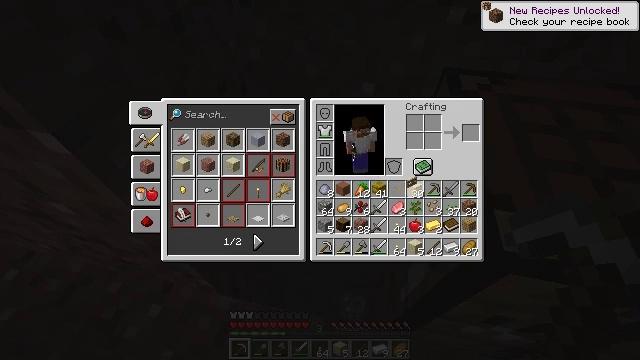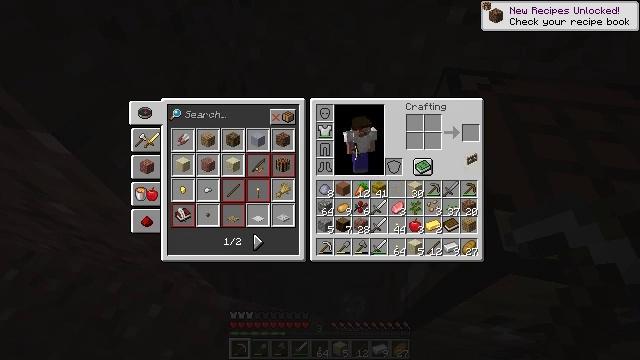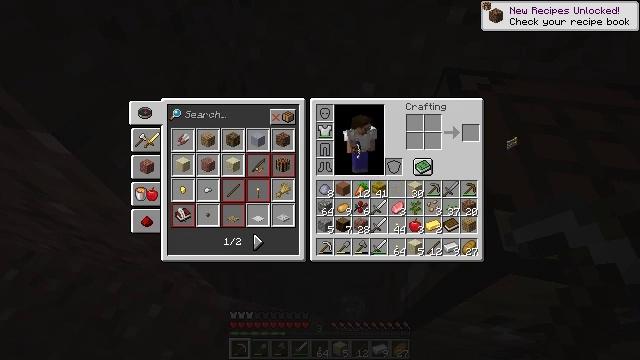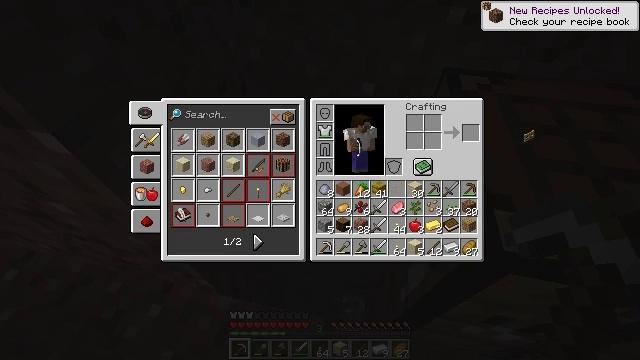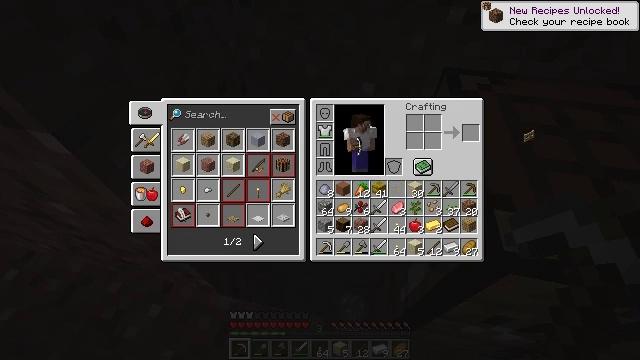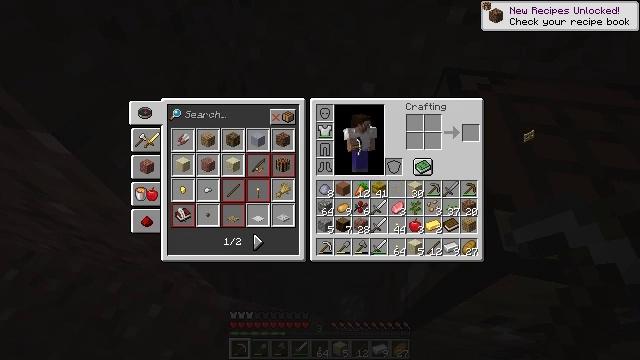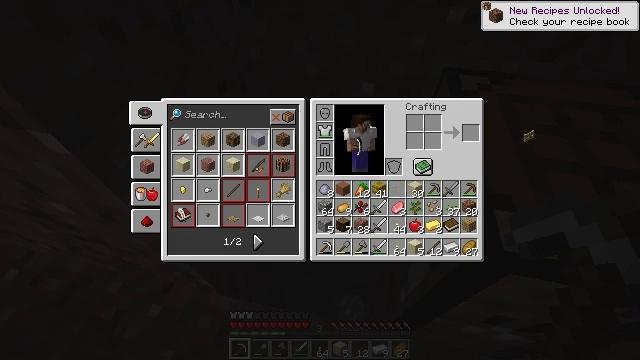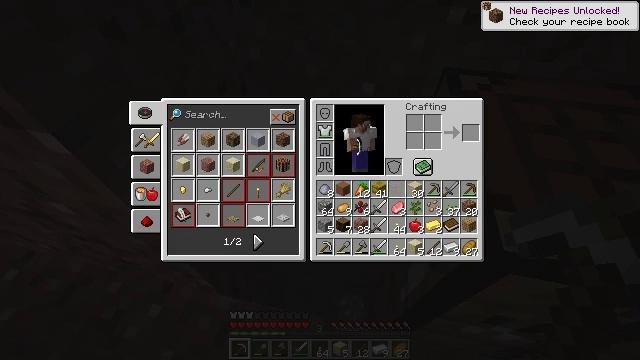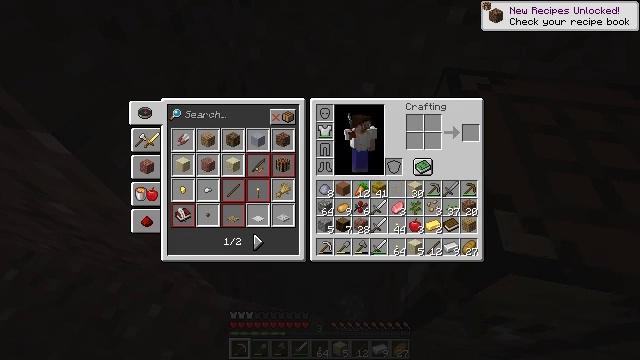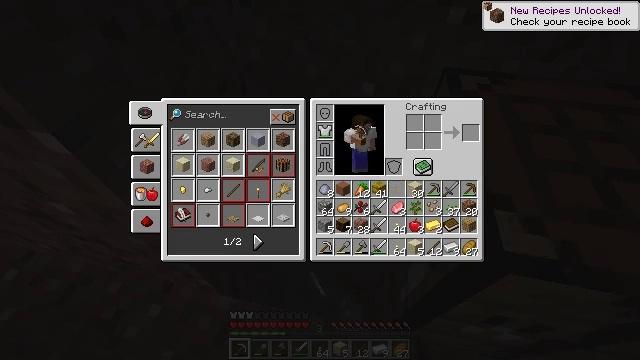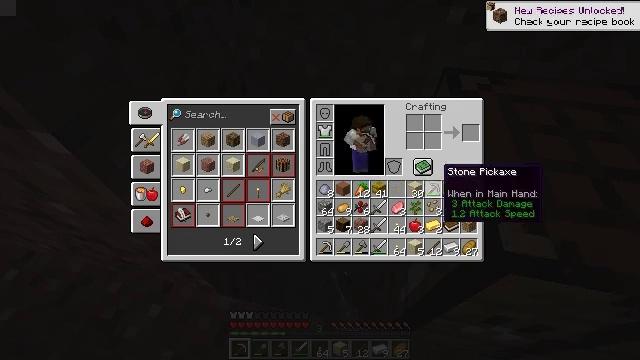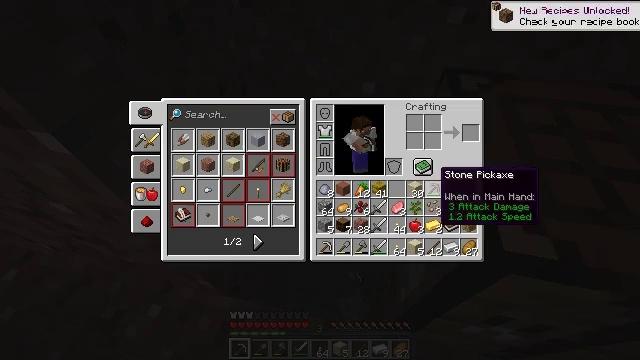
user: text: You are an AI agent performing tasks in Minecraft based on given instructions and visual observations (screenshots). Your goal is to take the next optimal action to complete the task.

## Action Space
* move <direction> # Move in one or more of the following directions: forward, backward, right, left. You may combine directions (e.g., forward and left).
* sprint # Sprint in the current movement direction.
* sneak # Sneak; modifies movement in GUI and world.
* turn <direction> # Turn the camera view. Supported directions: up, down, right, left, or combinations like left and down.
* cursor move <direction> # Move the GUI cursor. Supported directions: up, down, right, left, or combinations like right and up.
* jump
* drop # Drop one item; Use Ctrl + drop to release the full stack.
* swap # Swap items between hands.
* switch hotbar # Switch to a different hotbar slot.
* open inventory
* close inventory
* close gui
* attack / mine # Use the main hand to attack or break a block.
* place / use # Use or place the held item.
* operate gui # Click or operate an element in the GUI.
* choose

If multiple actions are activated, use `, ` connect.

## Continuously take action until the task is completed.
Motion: motion action
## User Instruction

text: Remove an oak fence gate from the inventory.
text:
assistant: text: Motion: cursor move right and up
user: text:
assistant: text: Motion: cursor move right and up
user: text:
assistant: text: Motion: cursor move right and up
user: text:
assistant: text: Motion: operate gui
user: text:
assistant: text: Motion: operate gui
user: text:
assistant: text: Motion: operate gui
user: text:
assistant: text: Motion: cursor move left
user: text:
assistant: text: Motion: cursor move left and down
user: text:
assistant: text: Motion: cursor move left and down
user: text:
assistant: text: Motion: cursor move left and down
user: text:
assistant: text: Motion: no_op
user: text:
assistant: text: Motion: no_op